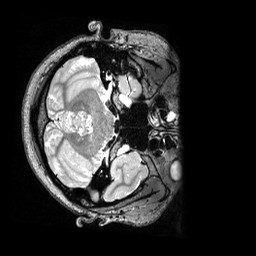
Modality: T2w
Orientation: axial
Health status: healthy
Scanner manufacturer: siemens
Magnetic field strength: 3 T
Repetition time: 3.2 s
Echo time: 0.565 s